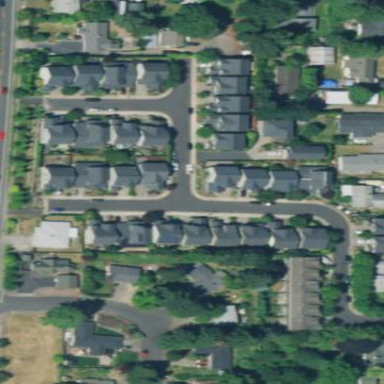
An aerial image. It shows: Residential area consisting of single-family homes.